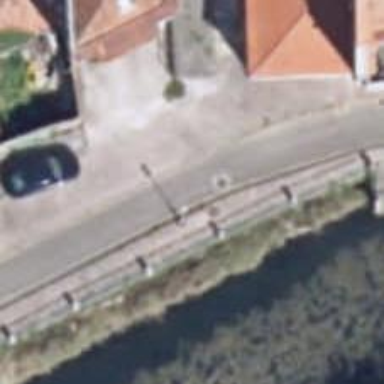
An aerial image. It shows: Set of steps on the road.